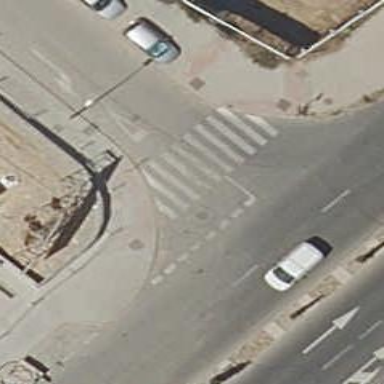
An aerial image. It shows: Uncontrolled crossing on the road.